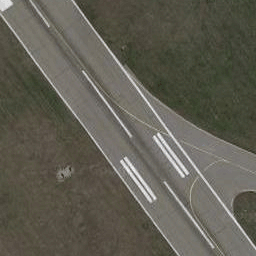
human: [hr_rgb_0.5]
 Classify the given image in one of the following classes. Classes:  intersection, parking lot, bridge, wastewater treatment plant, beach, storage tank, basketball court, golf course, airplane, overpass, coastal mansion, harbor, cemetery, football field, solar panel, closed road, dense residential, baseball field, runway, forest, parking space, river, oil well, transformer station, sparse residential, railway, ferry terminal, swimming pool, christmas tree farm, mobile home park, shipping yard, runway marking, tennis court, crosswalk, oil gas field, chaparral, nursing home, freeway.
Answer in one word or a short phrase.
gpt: runway